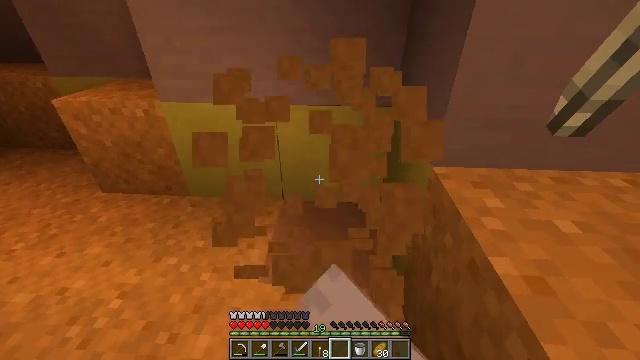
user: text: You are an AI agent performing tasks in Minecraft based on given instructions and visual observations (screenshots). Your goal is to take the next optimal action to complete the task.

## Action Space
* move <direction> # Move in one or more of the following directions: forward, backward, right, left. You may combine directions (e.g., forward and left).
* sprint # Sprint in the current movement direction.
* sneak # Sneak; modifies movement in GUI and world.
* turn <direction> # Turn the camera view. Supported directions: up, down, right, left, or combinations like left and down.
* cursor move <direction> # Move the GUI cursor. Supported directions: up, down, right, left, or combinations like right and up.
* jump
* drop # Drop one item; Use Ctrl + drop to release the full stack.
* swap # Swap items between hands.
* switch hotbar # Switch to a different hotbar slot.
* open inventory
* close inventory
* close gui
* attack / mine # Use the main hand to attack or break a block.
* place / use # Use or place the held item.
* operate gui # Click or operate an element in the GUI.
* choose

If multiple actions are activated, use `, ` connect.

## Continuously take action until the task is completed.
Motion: motion action
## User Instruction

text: Remove red sand to use for crafting or building.
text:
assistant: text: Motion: no_op